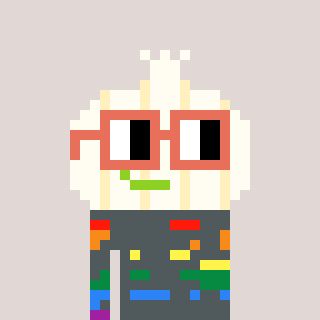
a pixel art character with square orange glasses, a garlic-shaped head and a red-colored body on a warm background